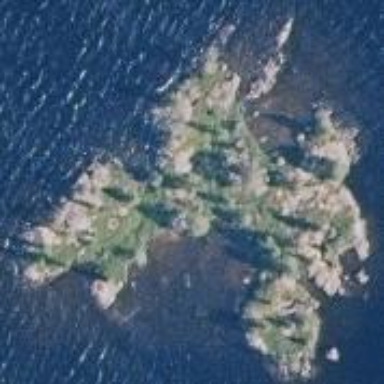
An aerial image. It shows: Islet.